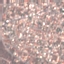
Land use / land cover: Residential